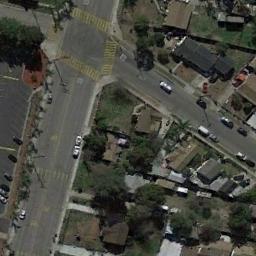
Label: intersection